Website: crate-barrel
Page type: billing-address
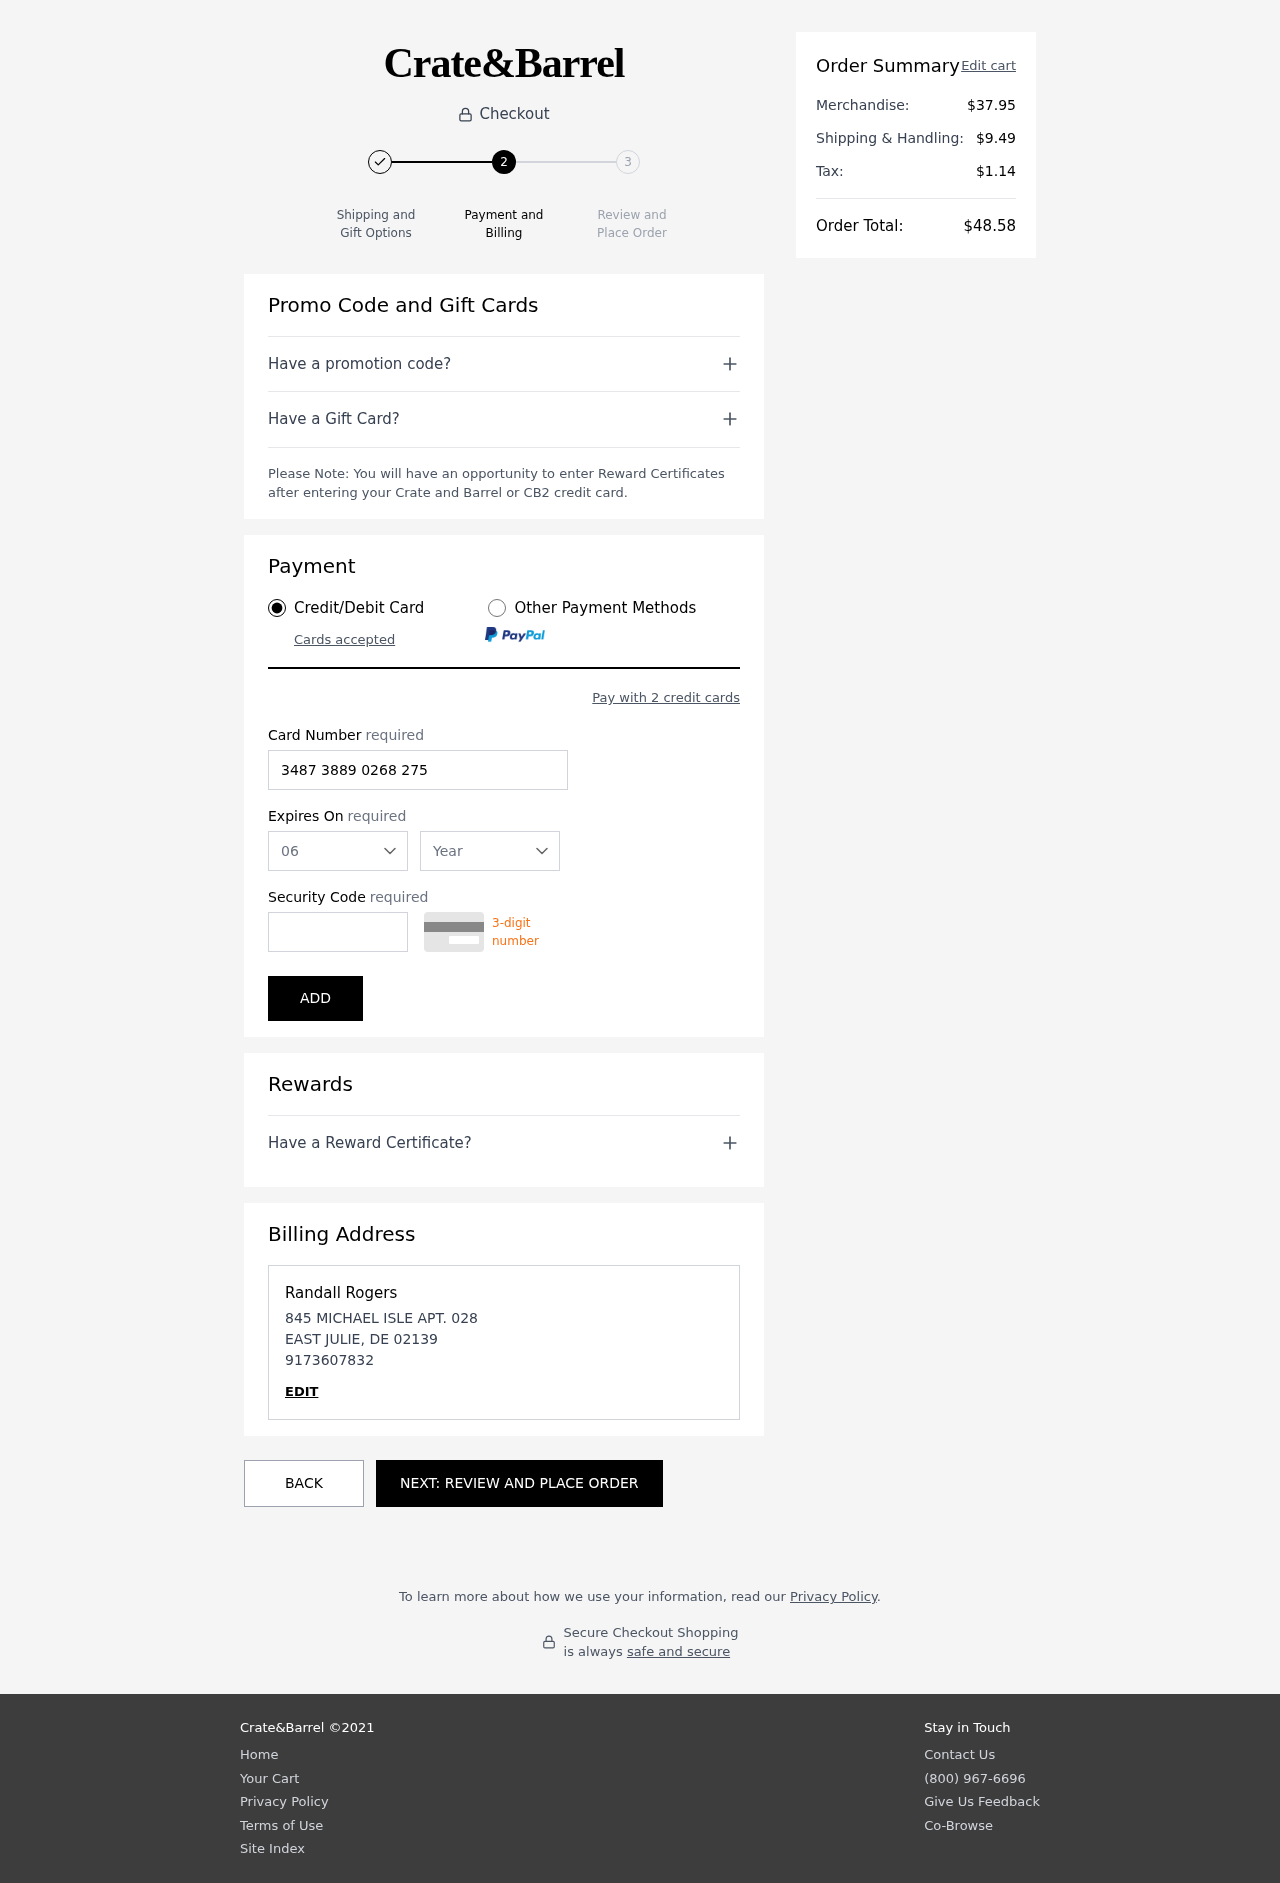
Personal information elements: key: PII_CARD_CVV
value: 1818
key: PII_CARD_EXPIRY_MONTH
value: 06
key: PII_CARD_EXPIRY_YEAR
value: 28
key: PII_CARD_NUMBER
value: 3487 3889 0268 275
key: PII_CITY
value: EAST JULIE
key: PII_FULLNAME
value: Randall Rogers
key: PII_PHONE
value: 9173607832
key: PII_POSTCODE
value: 02139
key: PII_STATE_ABBR
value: DE
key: PII_STREET
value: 845 MICHAEL ISLE APT. 028
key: PII_FIRSTNAME
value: Randall
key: PII_LASTNAME
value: Rogers
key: PII_PHONE_LINE
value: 7832
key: PII_PHONE_SUFFIX
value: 7832
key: PII_POSTCODE_FULL
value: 02139
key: PII_PHONE2
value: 9173607832
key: PII_PHONE3
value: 9173607832
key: PII_FULLNAME2
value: Randall Rogers
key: PII_FULLNAME3
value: Randall Rogers
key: PII_FIRSTNAME2
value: Randall
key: PII_FIRSTNAME3
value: Randall
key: PII_LASTNAME2
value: Rogers
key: PII_LASTNAME3
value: Rogers
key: PII_FIRSTNAME_DERIVED
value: Randall
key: PII_LASTNAME_DERIVED
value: Rogers
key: PII_PHONE_NUMERIC
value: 9173607832
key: PII_PHONE_LINE_NUMERIC
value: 7832
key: PII_PHONE_SUFFIX_NUMERIC
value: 7832
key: PII_POSTCODE_NUMERIC
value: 2139
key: PII_PHONE2_NUMERIC
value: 9173607832
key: PII_PHONE3_NUMERIC
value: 9173607832
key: PII_FULLNAME_DERIVED
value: Randall Rogers
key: PII_NAME_FULL_DERIVED
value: Randall Rogers
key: PII_PHONE_DIGITS
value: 9173607832
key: PII_PHONE_LAST4
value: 7832
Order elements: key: ORDER_SUBTOTAL
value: $37.95
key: ORDER_SHIPPING_COST
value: $9.49
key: ORDER_TAX
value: $1.14
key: ORDER_TOTAL
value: $48.58